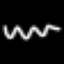
Label: squiggle